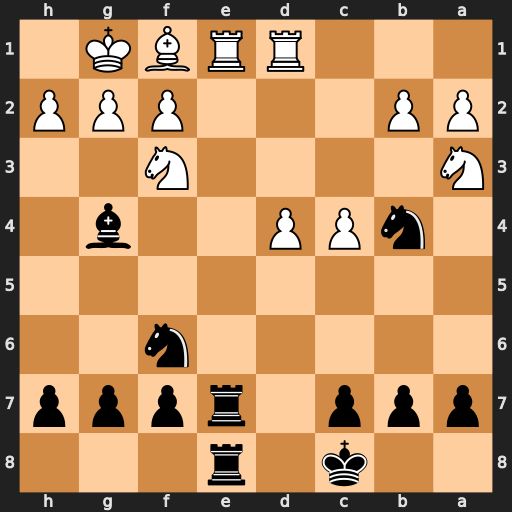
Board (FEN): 2k1r3/ppp1rppp/5n2/8/1nPP2b1/N4N2/PP3PPP/3RRBK1
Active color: b
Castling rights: -
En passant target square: -
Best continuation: Bxf3 Rxe7 Bxd1 Rxe8+ Nxe8